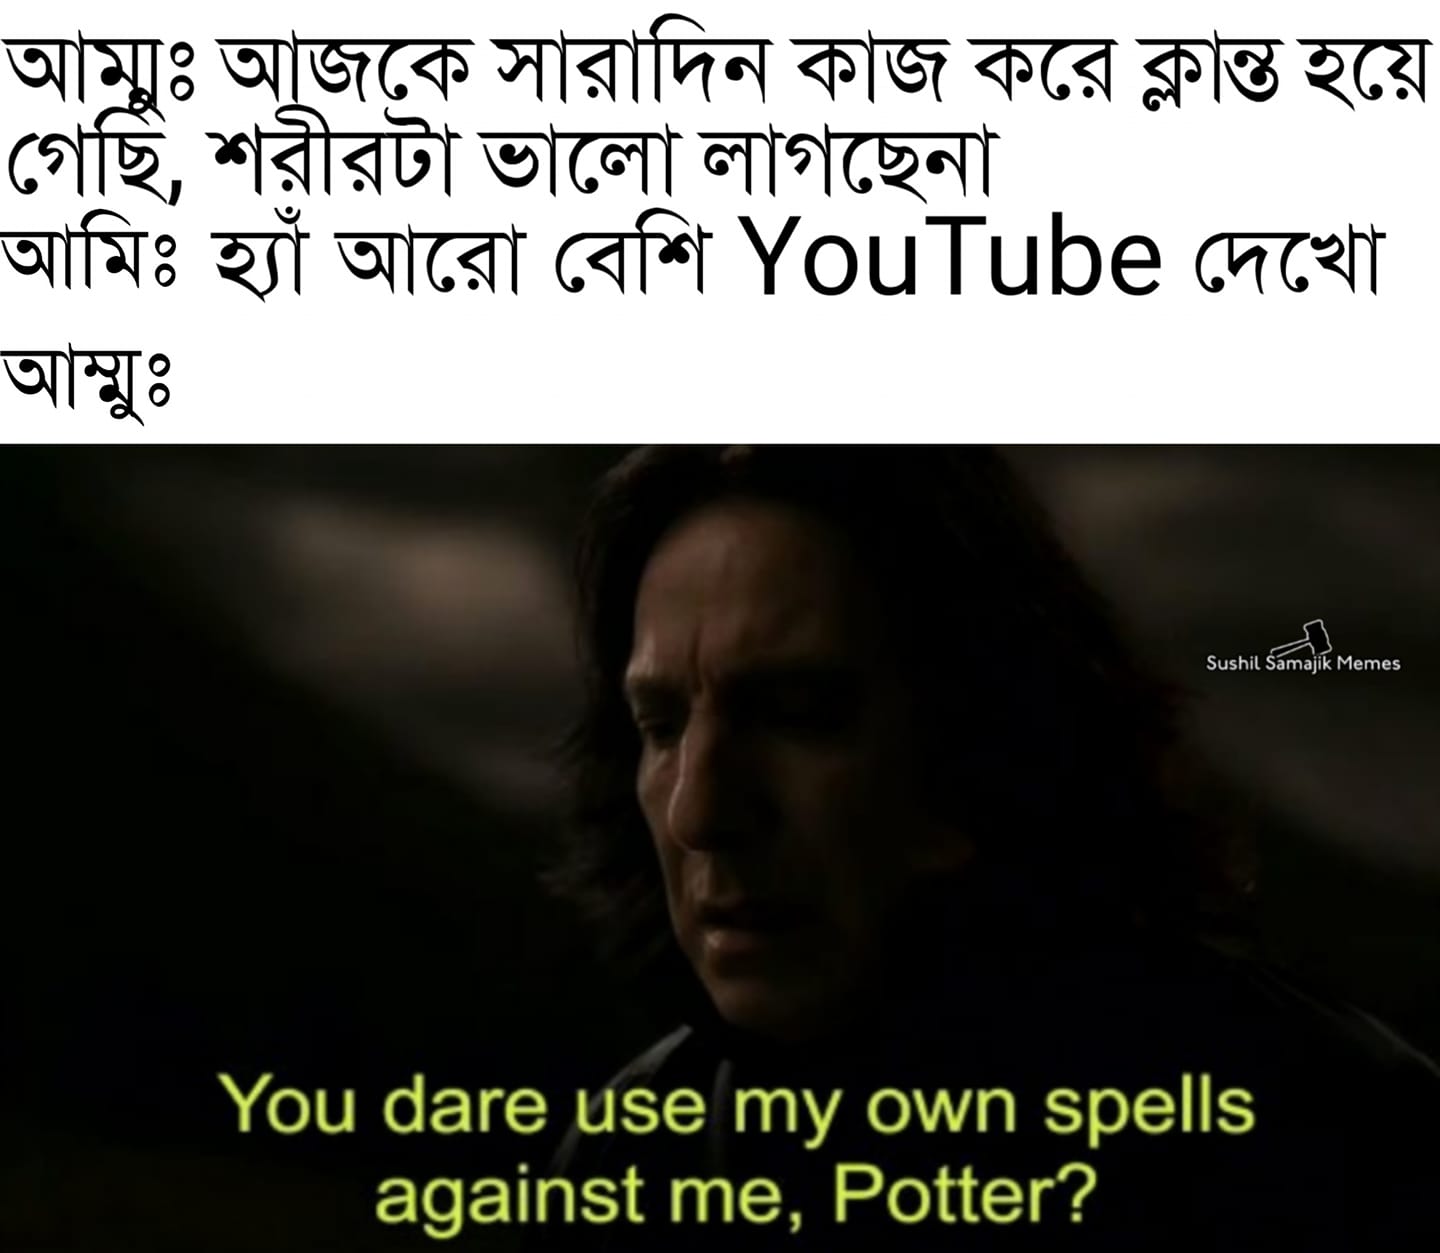
Caption: আম্মুঃ আজকে সারাদিন কাজ করে ক্লান্ত হয়ে গেছি , শরীরটা ভালো লাগছেনা     আমিঃ হ্যাঁ আরো বেশি YouTube  দেখো    আম্মুঃ  You dare use my own spells against me. Potter ?
Label: non-hate